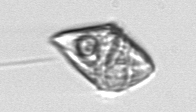
Label: Gyrodinium